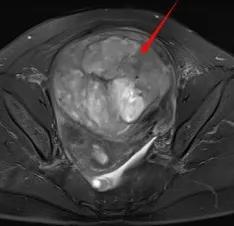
Imaging findings before the first operation: (A-C) Pelvic MRI revealed a tumor measuring approximately 9.9x12.0x12.6 cm in the anterior wall of the uterus. On T1-weighted images, the tumor was isointense with areas of hyperintensity. T2-weighted and fat-suppressed images showed hypointensity with areas of hyperintensity.
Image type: radiology (mri)